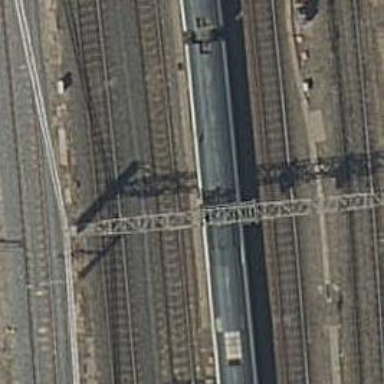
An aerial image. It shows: Railway track with contact lines for electrification.